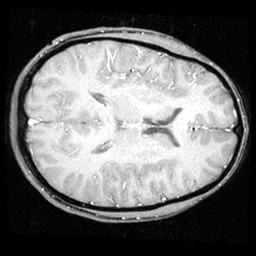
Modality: inplaneT1
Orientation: axial
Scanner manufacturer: ge
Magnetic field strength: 3 T
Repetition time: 0.2 s
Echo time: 0.0036 s